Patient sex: F
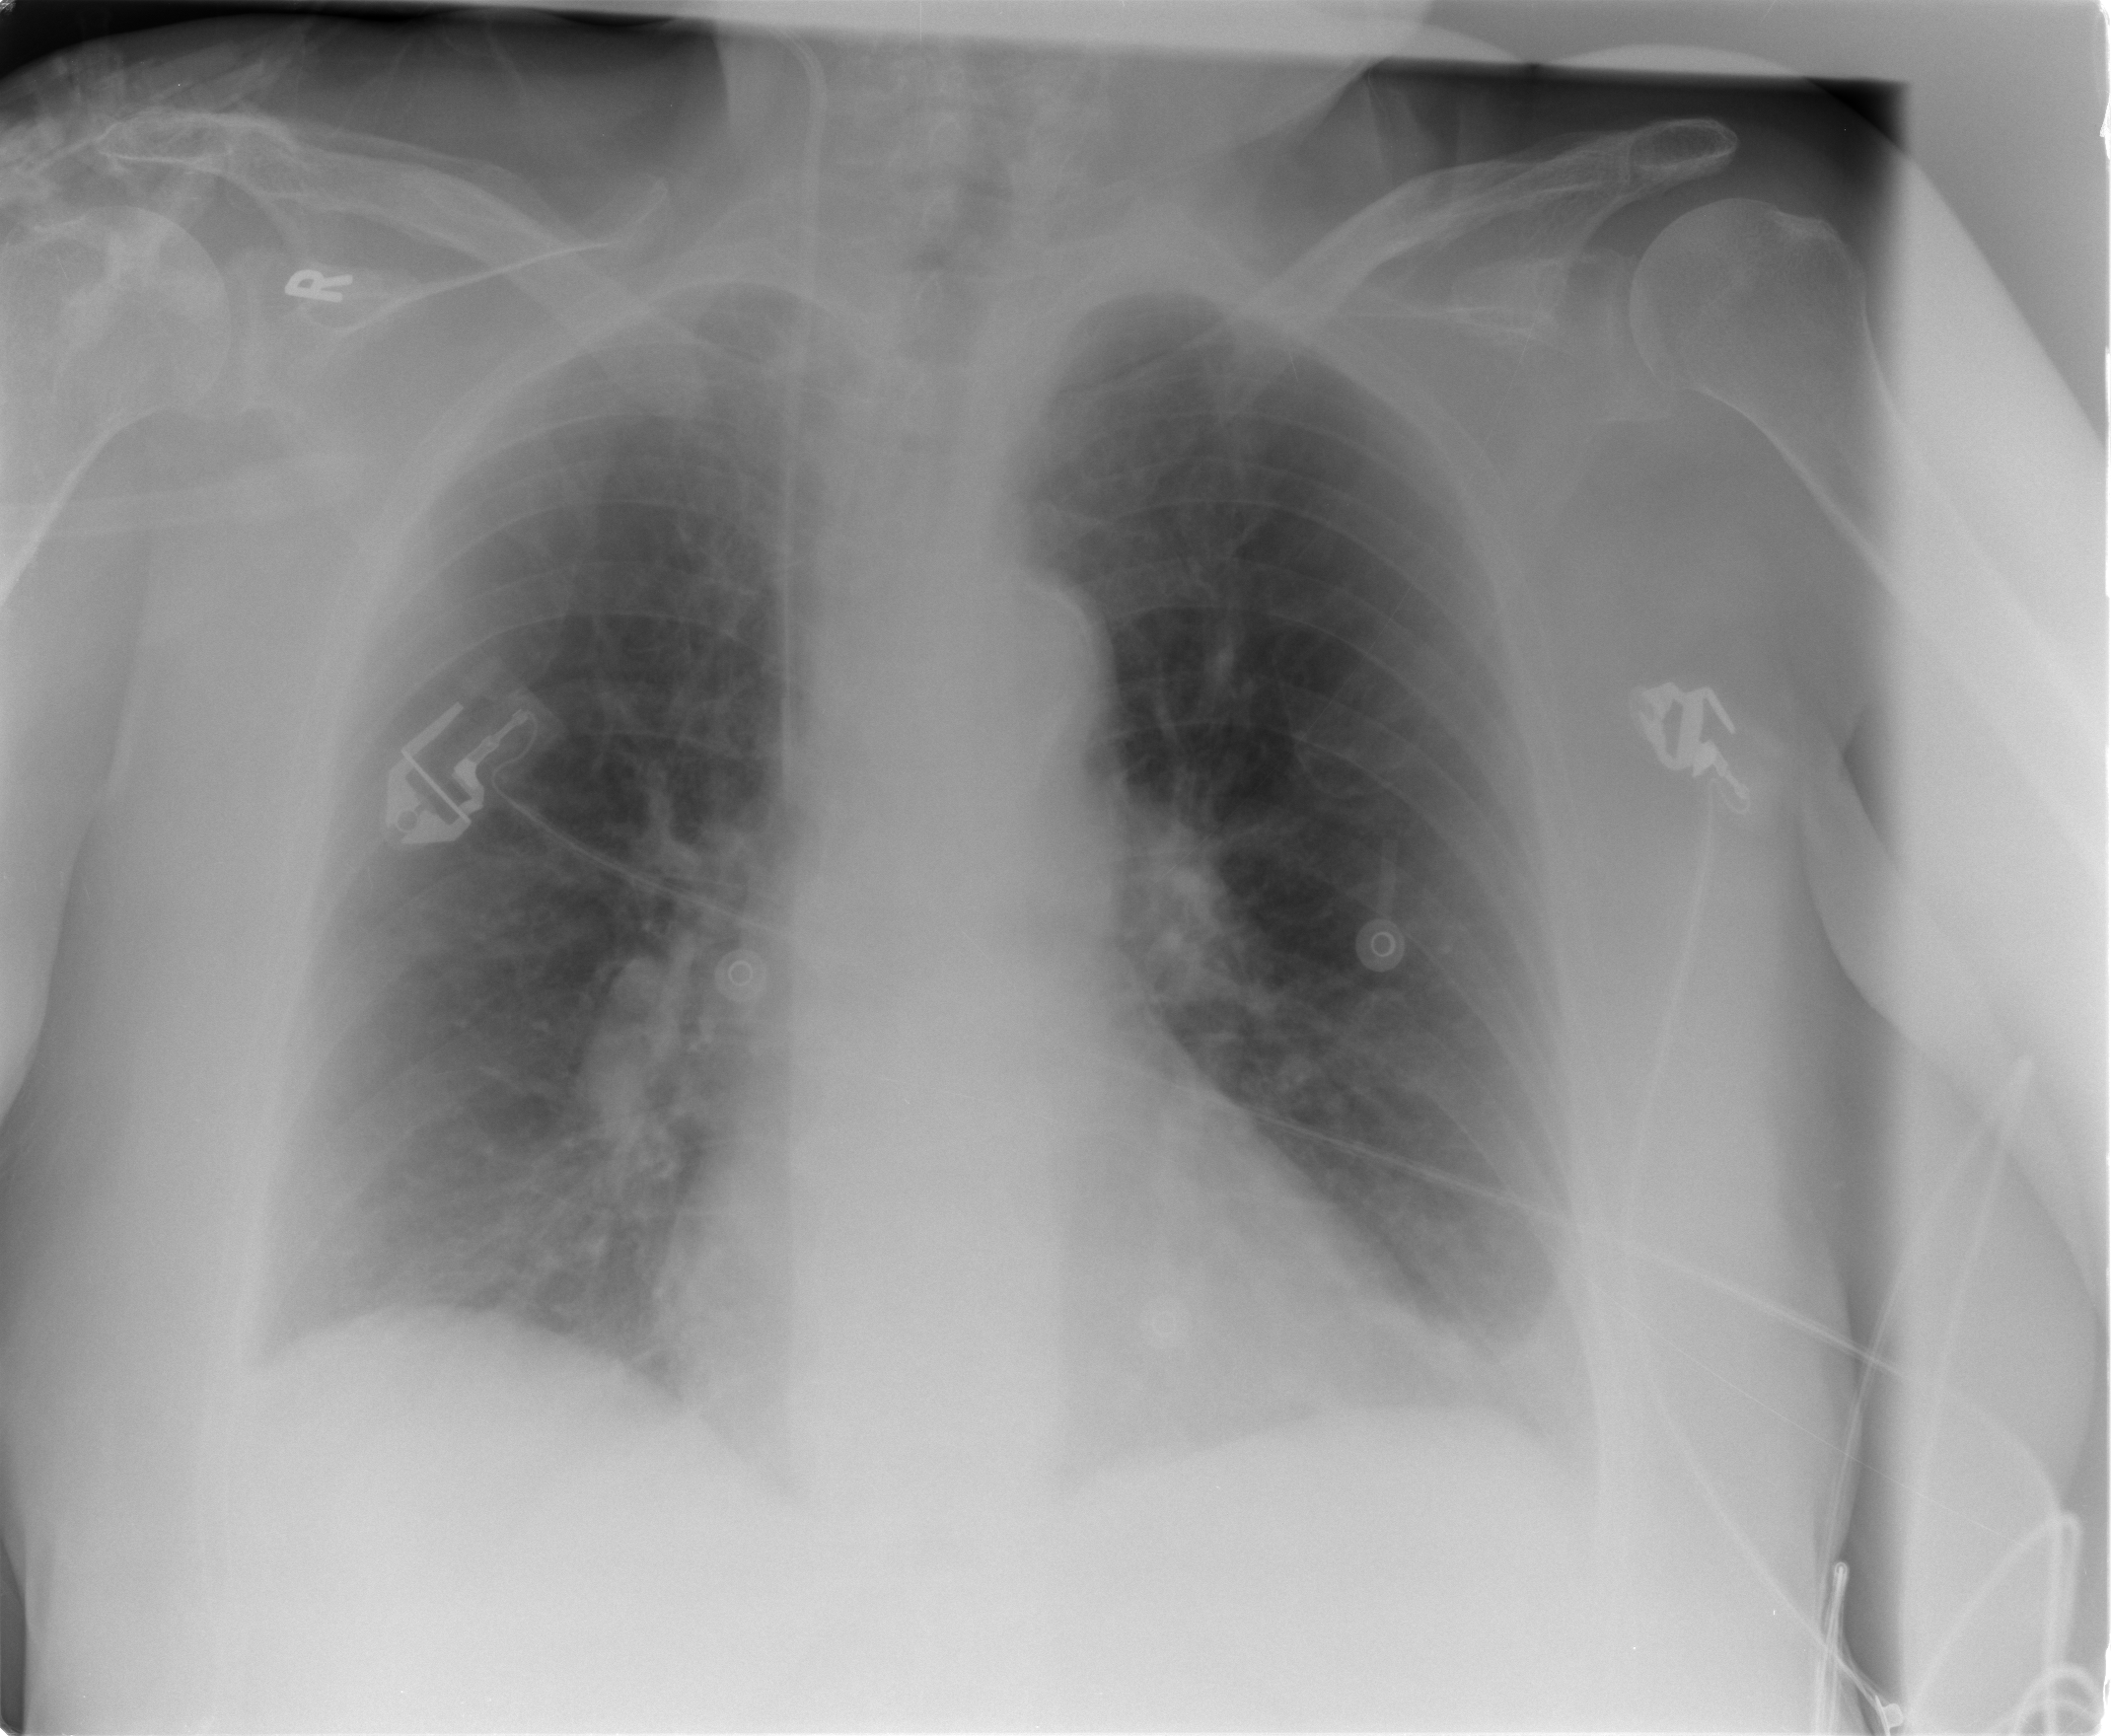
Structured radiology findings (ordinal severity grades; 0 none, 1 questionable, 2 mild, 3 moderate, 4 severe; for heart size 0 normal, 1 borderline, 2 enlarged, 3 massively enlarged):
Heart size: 0
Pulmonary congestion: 0
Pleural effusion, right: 0
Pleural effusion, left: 1
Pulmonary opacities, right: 0
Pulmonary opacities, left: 1
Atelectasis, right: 2
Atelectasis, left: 2